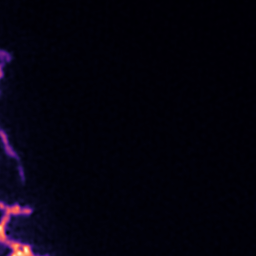
Label: Super-resolution ER image